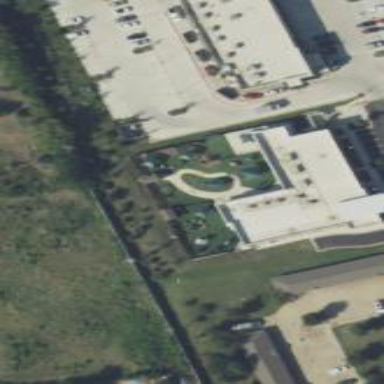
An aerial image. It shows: Kindergarten building.